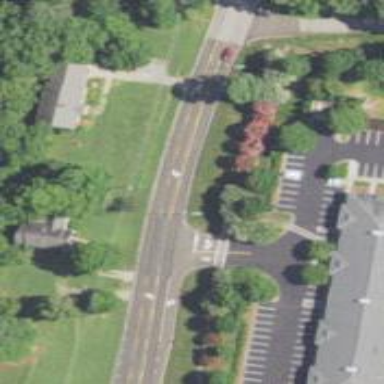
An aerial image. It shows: Marked crossing on footway.